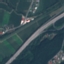
Land use / land cover class: Highway